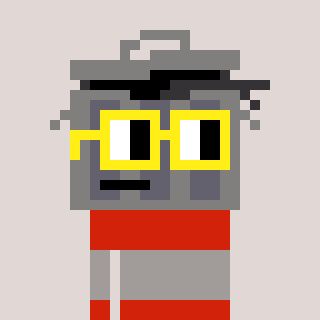
a pixel art character with square yellow glasses, a trashcan-shaped head and a red-colored body on a warm background